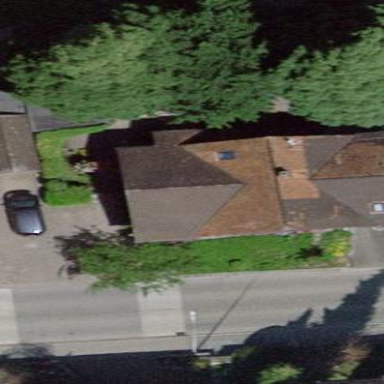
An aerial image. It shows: Building with gabled roof oriented across its structure.